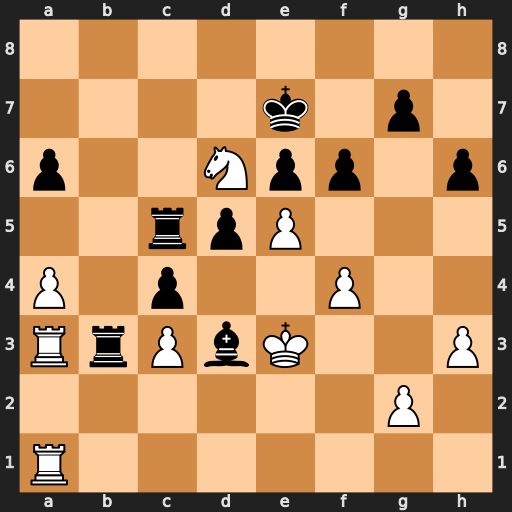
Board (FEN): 8/4k1p1/p2Npp1p/2rpP3/P1p2P2/RrPbK2P/6P1/R7
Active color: w
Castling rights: -
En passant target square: -
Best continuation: Rxb3 cxb3 Kxd3